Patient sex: M
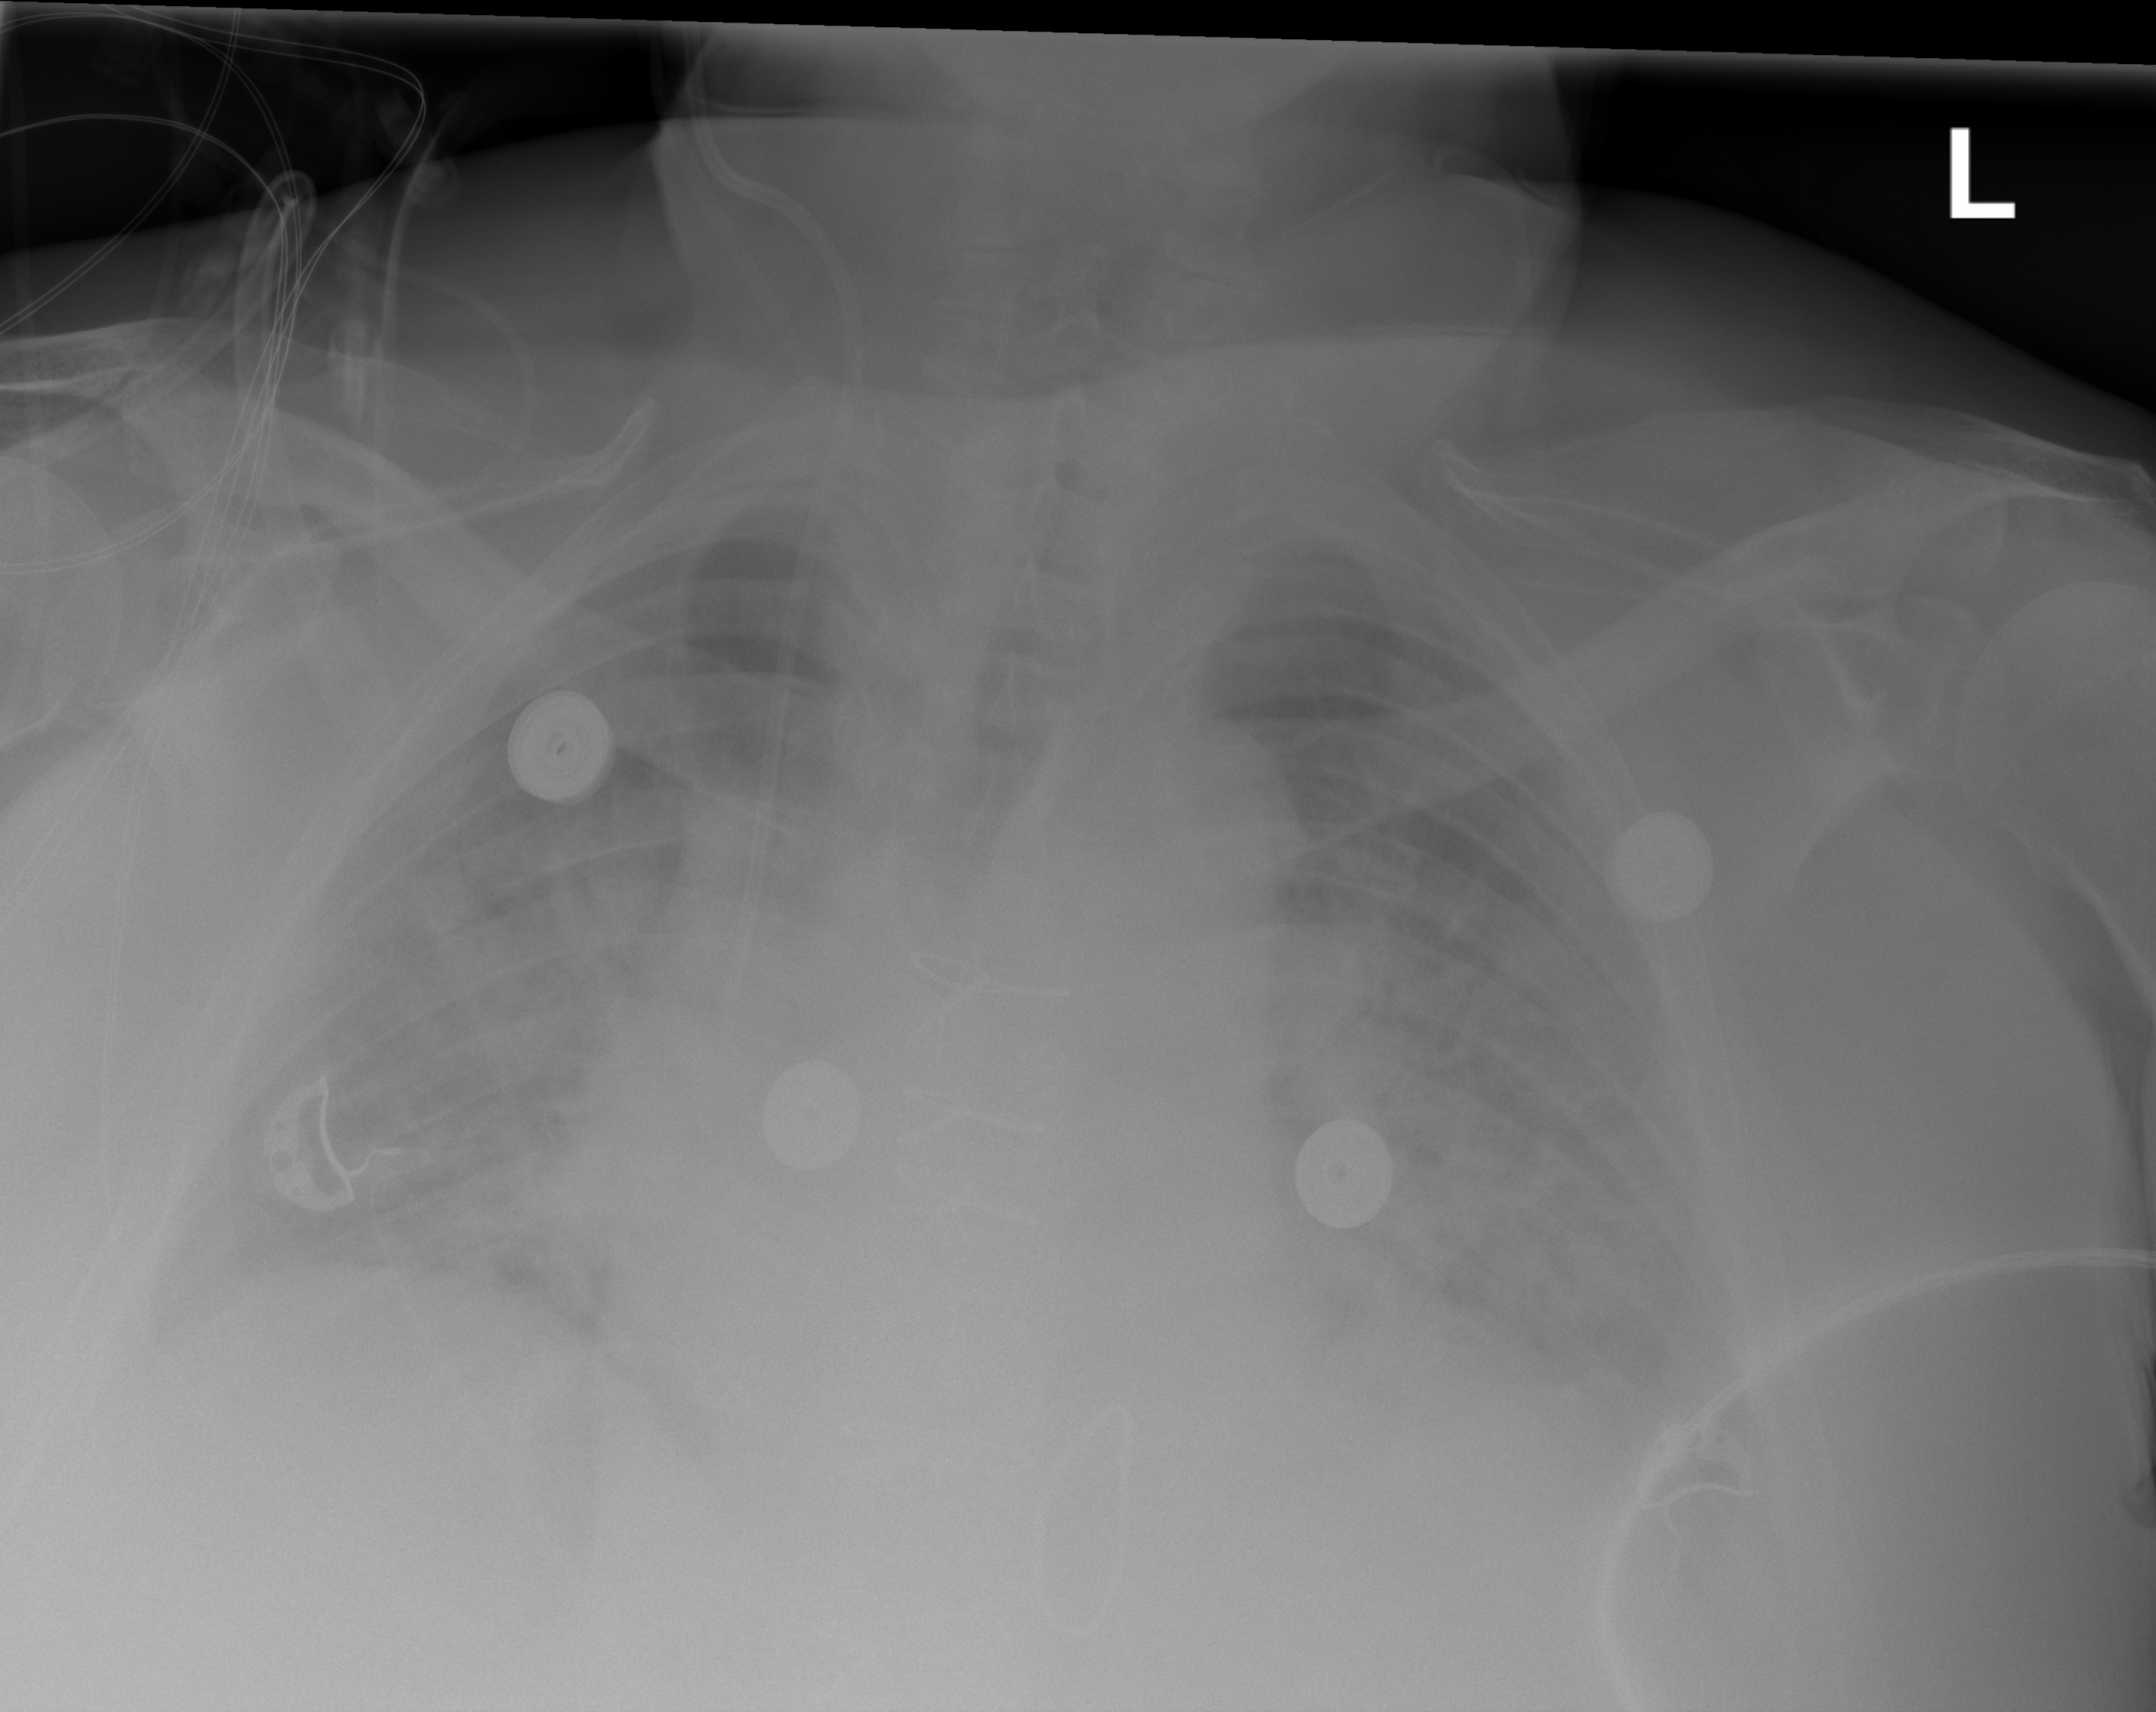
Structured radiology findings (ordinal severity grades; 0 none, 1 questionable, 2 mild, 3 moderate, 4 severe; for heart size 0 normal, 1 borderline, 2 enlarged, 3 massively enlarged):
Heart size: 2
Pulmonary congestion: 3
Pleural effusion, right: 3
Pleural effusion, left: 3
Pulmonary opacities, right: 3
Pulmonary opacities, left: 3
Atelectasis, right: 2
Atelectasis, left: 2